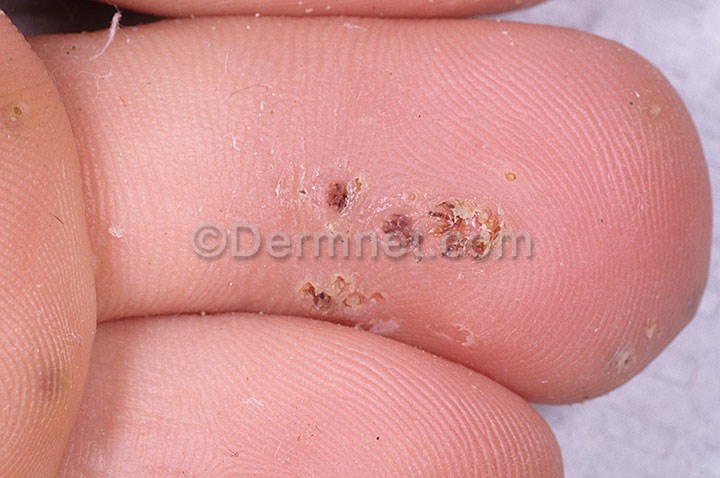
Disease: Warts Molluscum and other Viral Infections